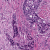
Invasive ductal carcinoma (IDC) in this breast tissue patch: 1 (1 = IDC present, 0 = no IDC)